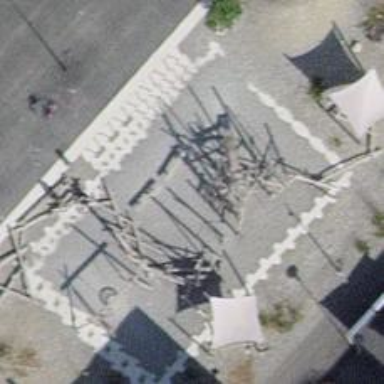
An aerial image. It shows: Playground area for leisure land.